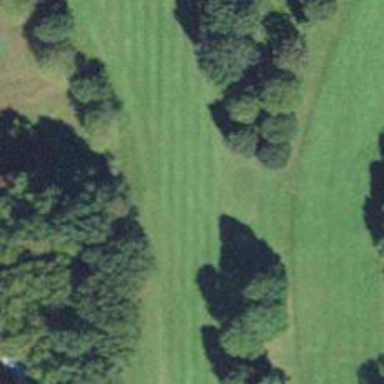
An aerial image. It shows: Golf hole.